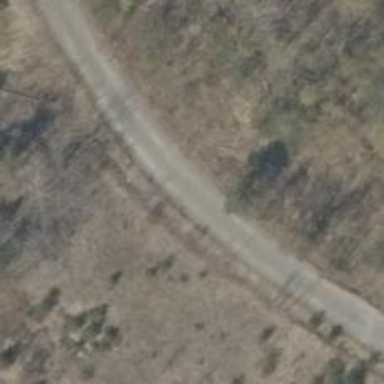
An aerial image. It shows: Well-maintained track road of grade 1.